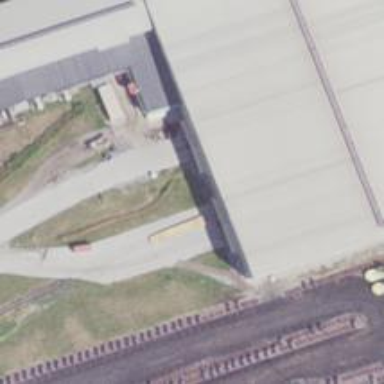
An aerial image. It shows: Railway spur service.